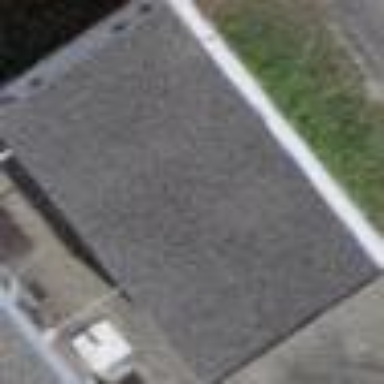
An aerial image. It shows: Industrial building.